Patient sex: M
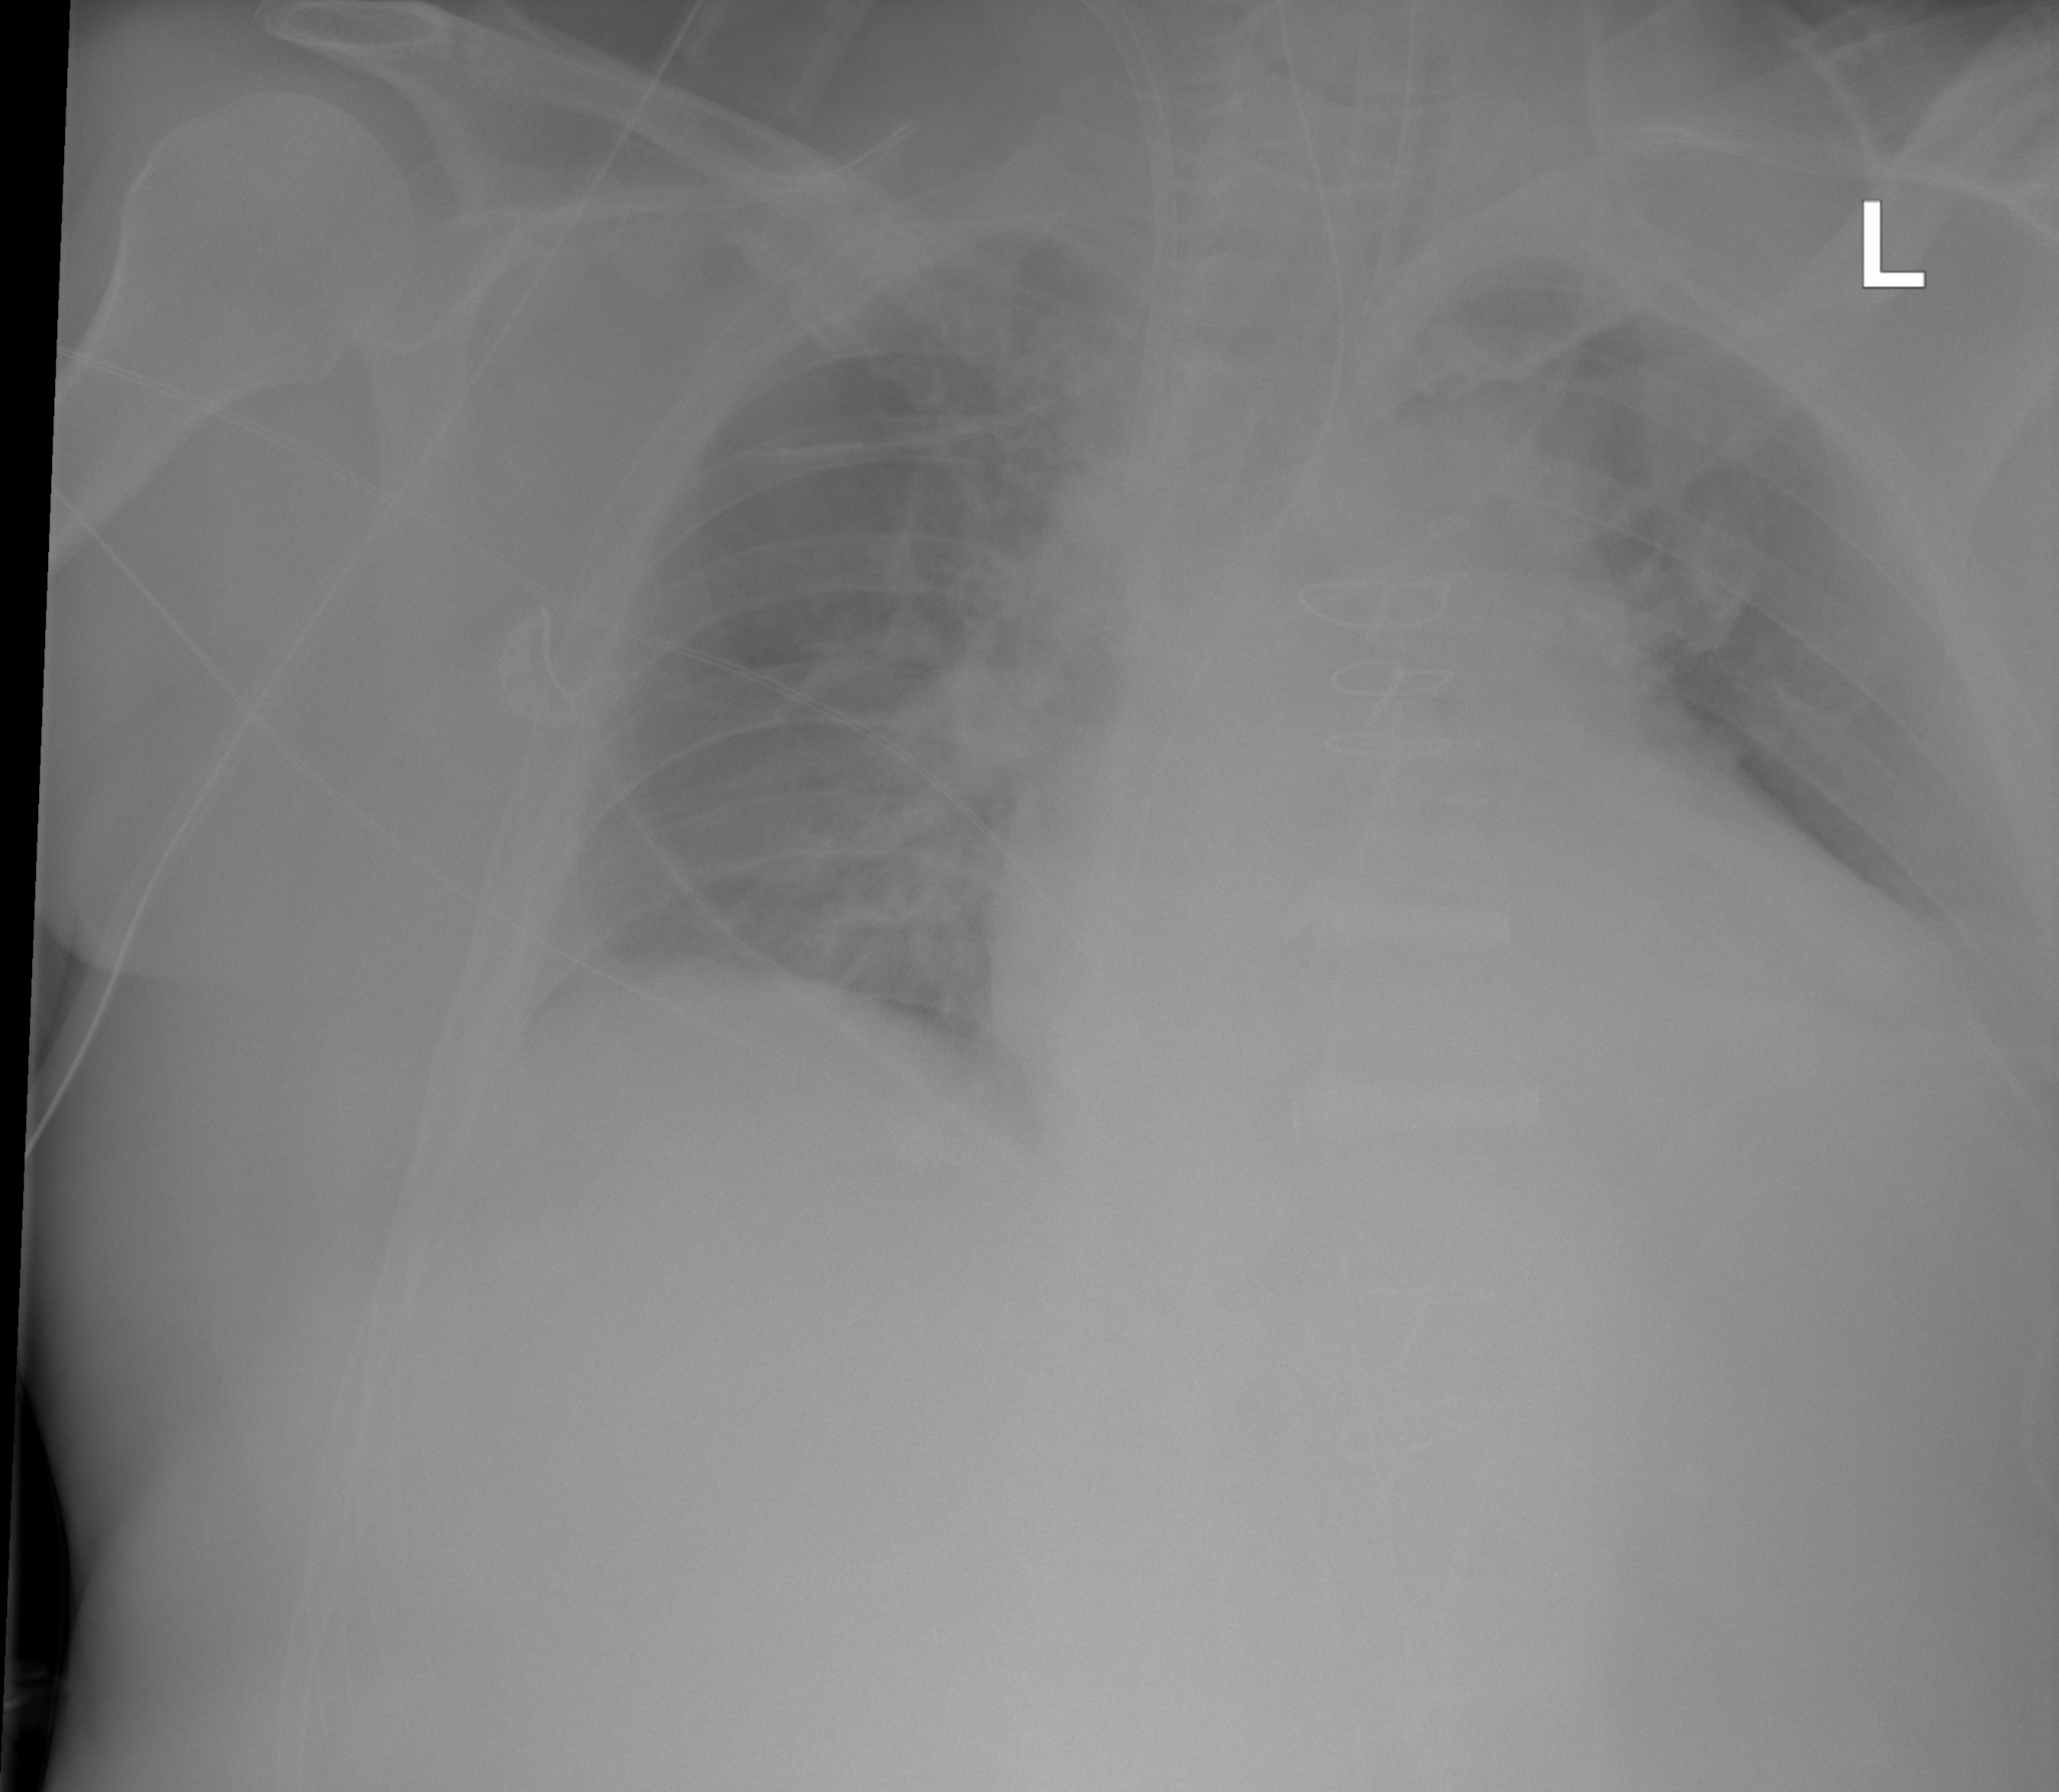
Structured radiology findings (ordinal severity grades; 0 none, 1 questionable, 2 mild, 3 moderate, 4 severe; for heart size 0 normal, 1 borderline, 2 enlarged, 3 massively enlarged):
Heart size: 3
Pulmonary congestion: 2
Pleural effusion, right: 0
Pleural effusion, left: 2
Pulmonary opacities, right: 0
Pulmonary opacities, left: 0
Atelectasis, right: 2
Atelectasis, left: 2